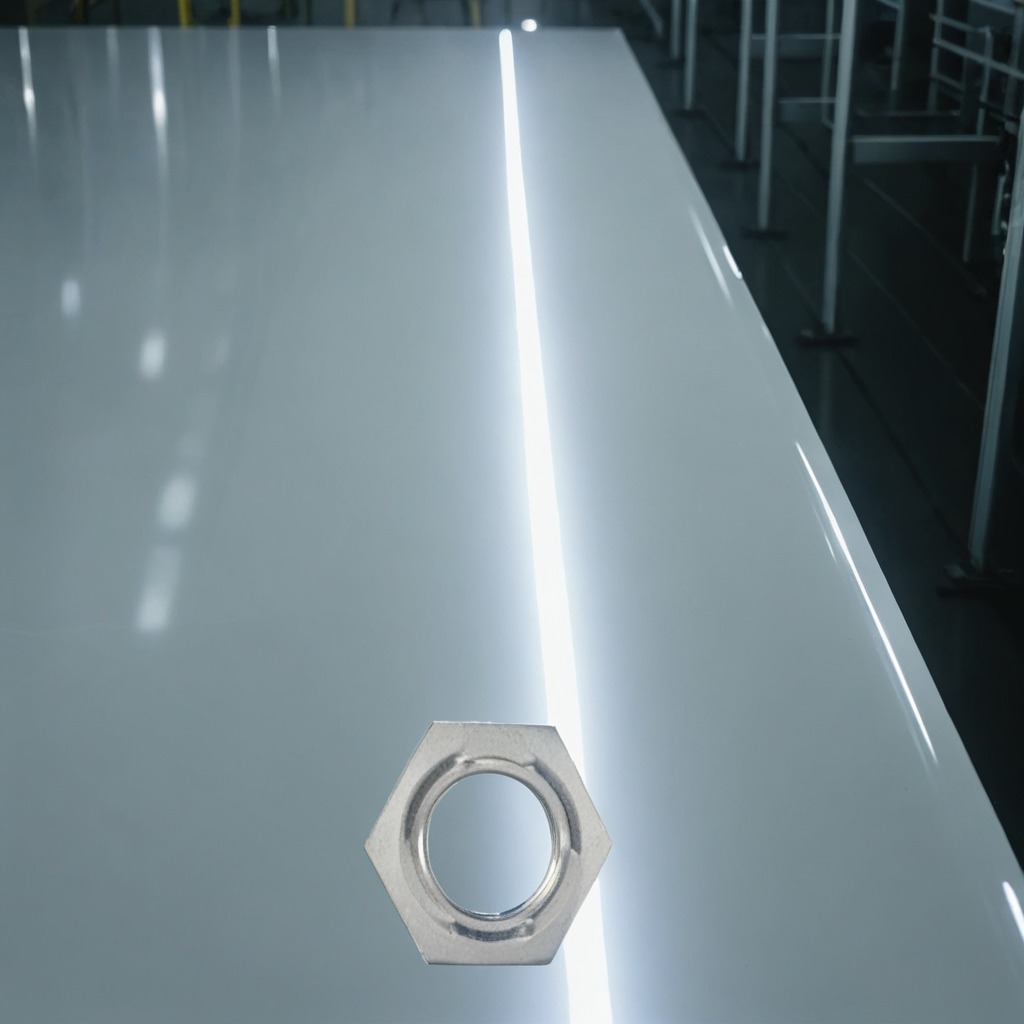
A metal nut is lying on the table.